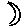
Label: moon